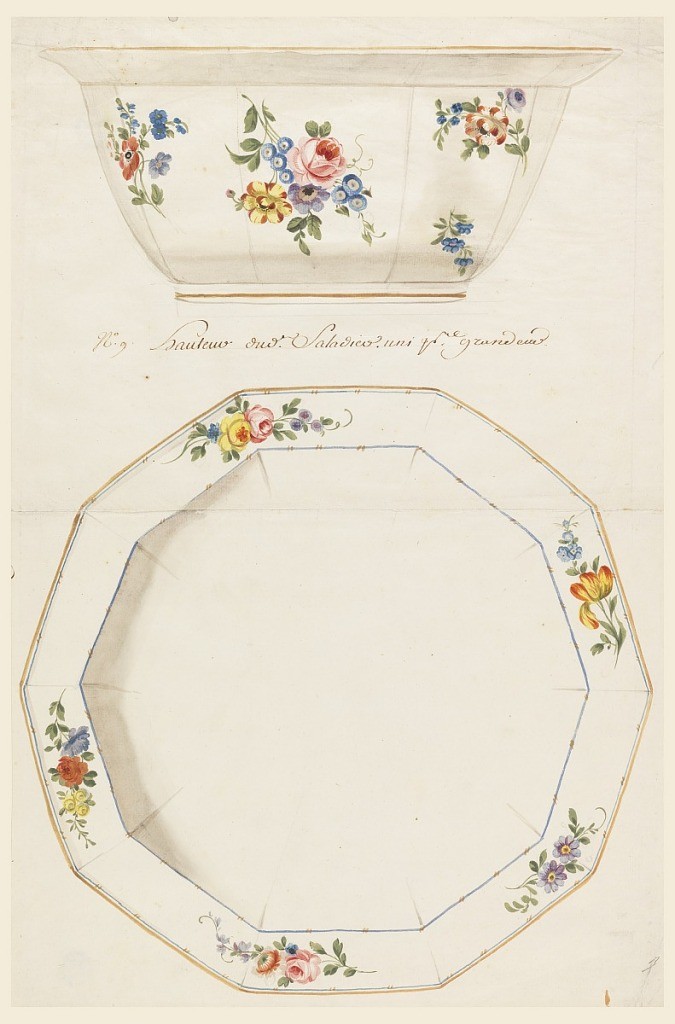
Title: Design for a Painted Porcelain Salad Bowl
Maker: Jacques-François Micaud, French, ca.1732–1811
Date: ca. 1763
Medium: Brush and black ink, watercolor, black chalk on cream laid paper
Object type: Drawing
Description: View of decagonal salad bowl (after a silver form) in elevation (above) and plan (below) with scattered floral sprays. View of bowl in plan shows rim of bowl decorated with five floral clusters. Blue and gold border lines.